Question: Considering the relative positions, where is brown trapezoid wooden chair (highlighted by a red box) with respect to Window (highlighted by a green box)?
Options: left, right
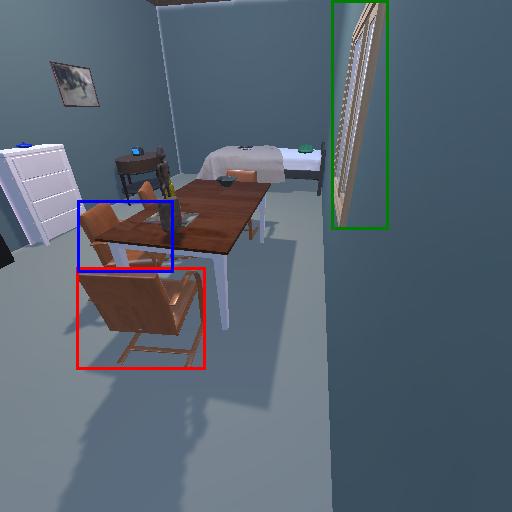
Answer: left